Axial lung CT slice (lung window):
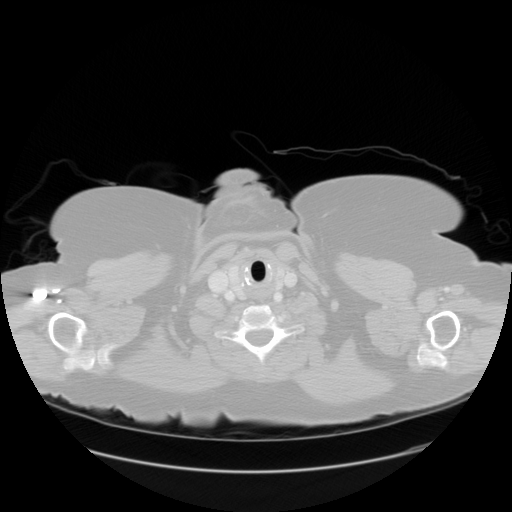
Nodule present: no